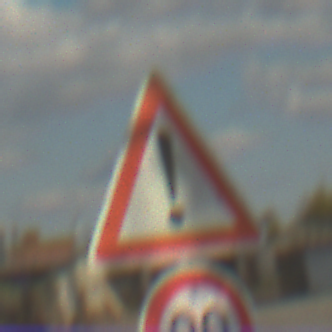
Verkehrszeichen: Gefahrenstelle
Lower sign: Geschwindigkeit80
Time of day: MorningAfternoon
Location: Outdoor (RoadRail)
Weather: PartlyCloudy
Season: NotSpecified
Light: Natural